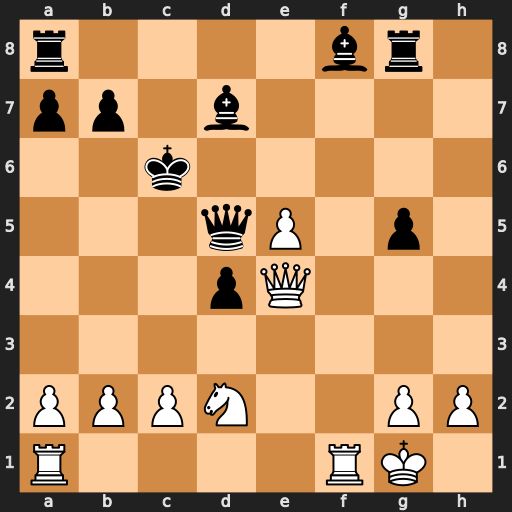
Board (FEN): r4br1/pp1b4/2k5/3qP1p1/3pQ3/8/PPPN2PP/R4RK1
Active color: w
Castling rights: -
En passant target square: -
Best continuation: Rf6+ Kc7 Qxd5